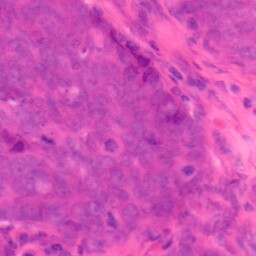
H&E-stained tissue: Colon